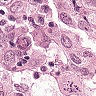
Metastatic tissue present: yes